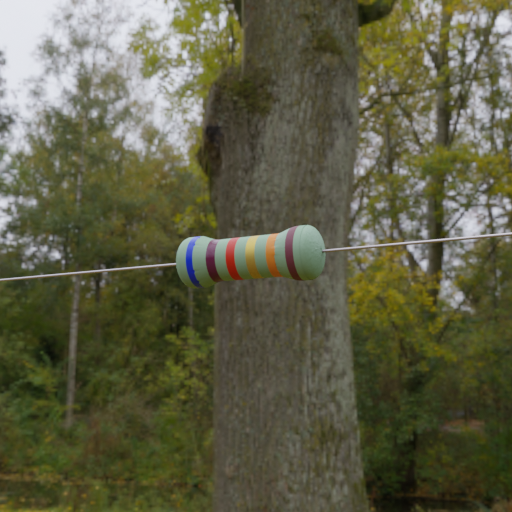
Resistor colour bands (in order): blue, brown, red, gold, orange, brown